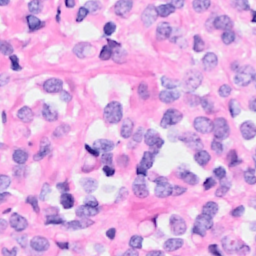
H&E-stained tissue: Breast